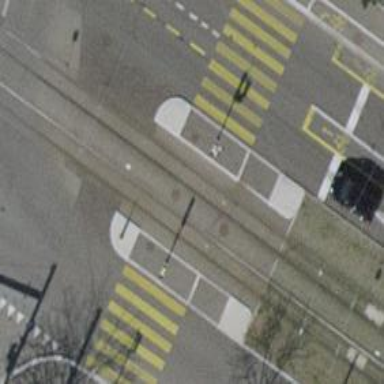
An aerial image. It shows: Railway crossing.